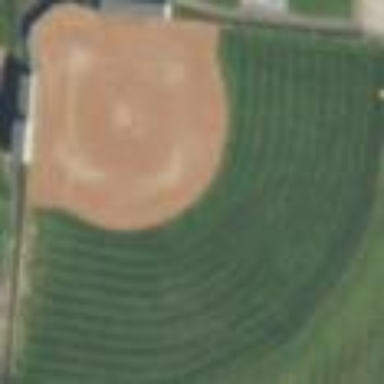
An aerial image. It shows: Baseball pitch for leisure land activities.